Field crop: maize
Growth stage: 2
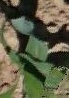
Species: maize